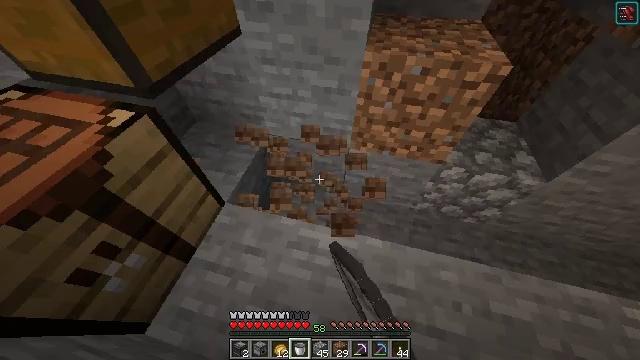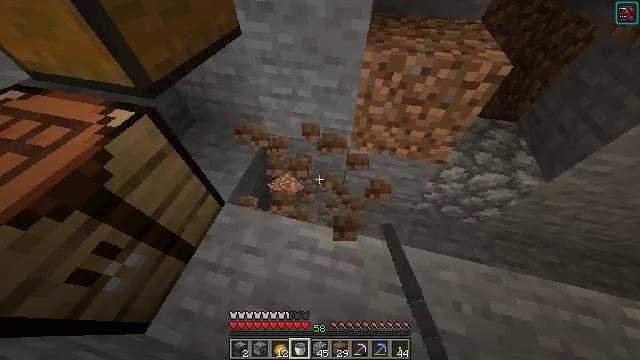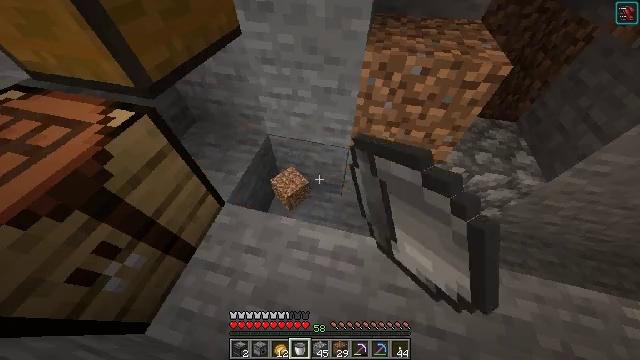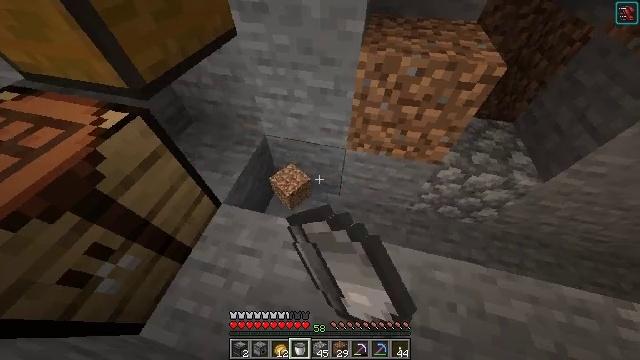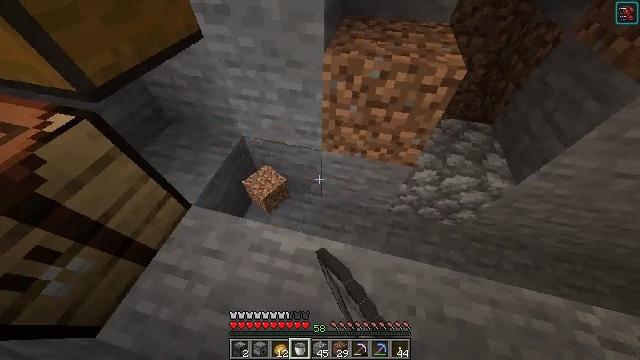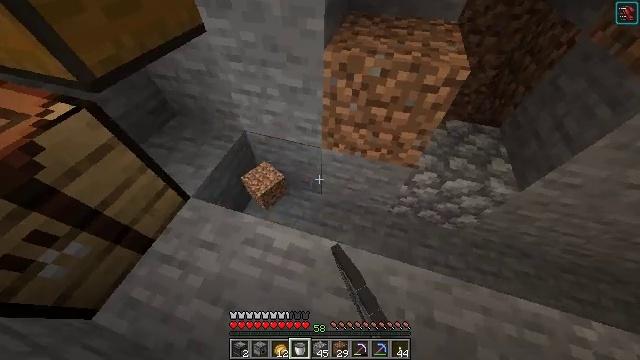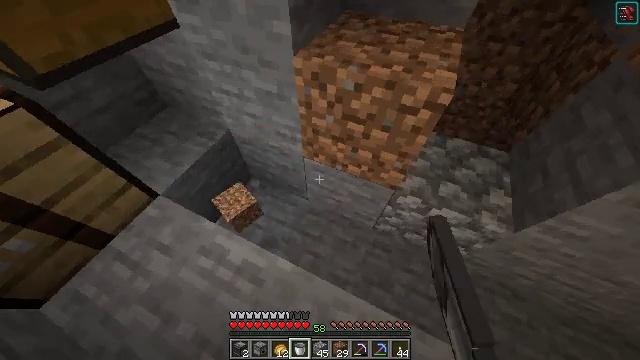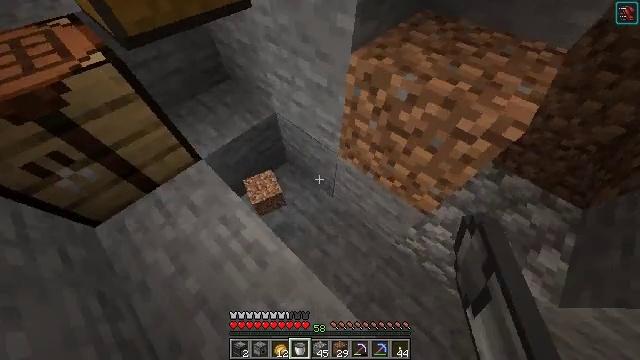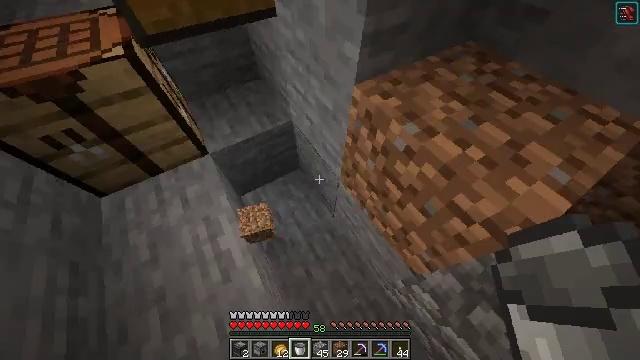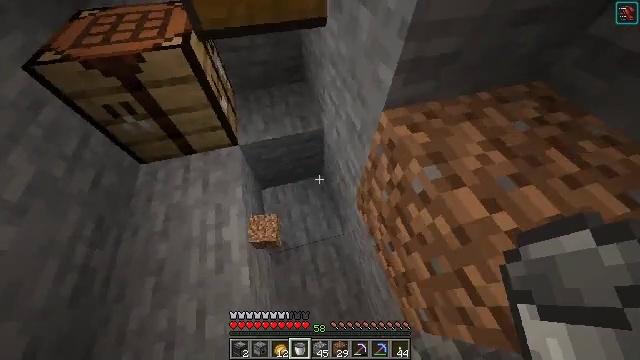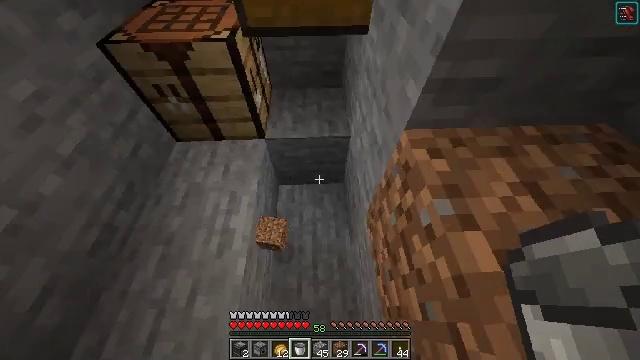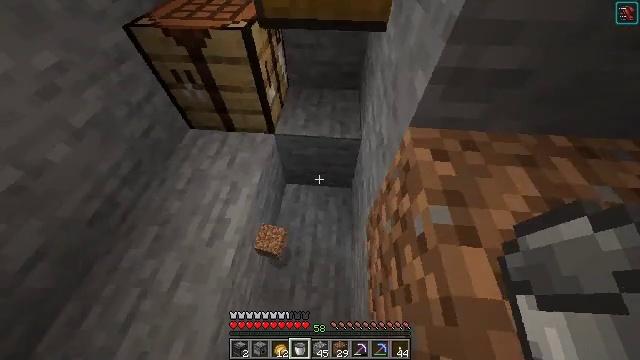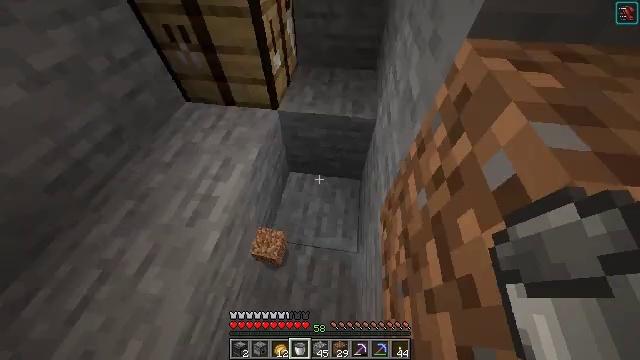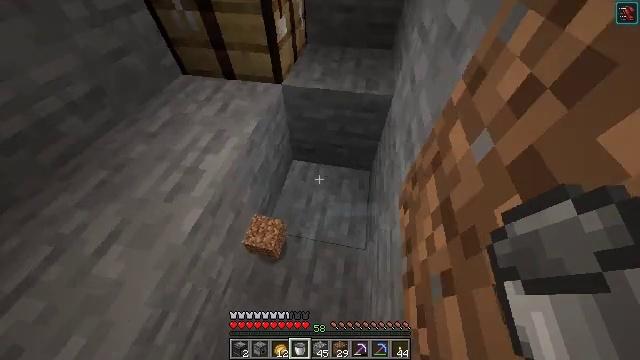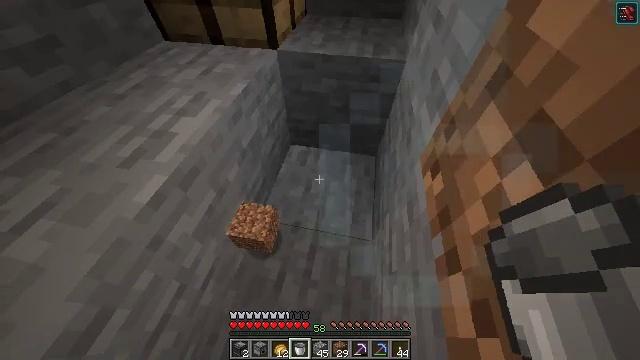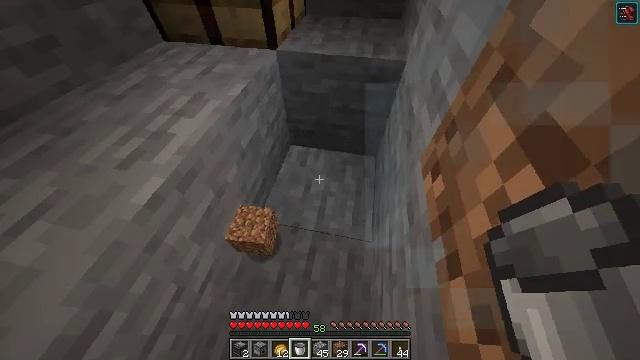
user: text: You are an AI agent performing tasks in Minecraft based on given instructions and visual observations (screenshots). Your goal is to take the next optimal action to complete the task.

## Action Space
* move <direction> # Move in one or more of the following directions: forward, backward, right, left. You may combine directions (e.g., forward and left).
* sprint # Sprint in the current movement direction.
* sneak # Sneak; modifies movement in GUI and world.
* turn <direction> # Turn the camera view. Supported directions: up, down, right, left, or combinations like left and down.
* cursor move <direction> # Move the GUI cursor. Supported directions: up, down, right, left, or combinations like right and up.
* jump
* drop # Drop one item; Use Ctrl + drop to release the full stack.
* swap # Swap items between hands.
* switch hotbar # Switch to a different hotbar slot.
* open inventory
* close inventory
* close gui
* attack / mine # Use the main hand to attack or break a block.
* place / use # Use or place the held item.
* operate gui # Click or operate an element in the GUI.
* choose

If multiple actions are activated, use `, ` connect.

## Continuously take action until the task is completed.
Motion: motion action
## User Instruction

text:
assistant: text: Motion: attack / mine
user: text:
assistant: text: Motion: no_op
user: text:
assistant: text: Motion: move right
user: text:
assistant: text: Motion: move right
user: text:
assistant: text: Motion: move forward and move right, turn left
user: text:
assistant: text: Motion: move forward and move right, turn left and down
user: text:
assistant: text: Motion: move forward and move right, turn left and down
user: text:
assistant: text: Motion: move forward and move right, turn left
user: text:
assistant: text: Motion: move forward and move right, turn left and up
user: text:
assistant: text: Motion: turn left and up
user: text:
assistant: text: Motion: turn left and up
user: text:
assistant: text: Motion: turn left
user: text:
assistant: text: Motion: turn left
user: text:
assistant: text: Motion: no_op
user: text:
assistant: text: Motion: no_op
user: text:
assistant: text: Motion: no_op
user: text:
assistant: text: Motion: no_op
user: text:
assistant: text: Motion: no_op
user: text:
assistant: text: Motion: no_op
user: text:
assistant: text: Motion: no_op
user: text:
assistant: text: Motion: no_op
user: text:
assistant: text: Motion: no_op
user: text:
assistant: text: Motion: no_op
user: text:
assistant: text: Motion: no_op
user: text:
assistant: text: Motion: no_op
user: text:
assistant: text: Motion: no_op
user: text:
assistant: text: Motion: sneak
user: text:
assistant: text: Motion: sneak, turn up
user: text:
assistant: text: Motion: sneak, turn right and up
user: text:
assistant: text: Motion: sneak, turn right and up